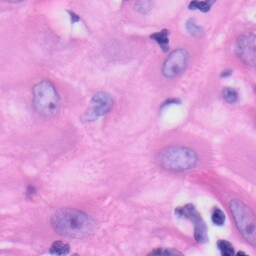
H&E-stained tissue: Skin